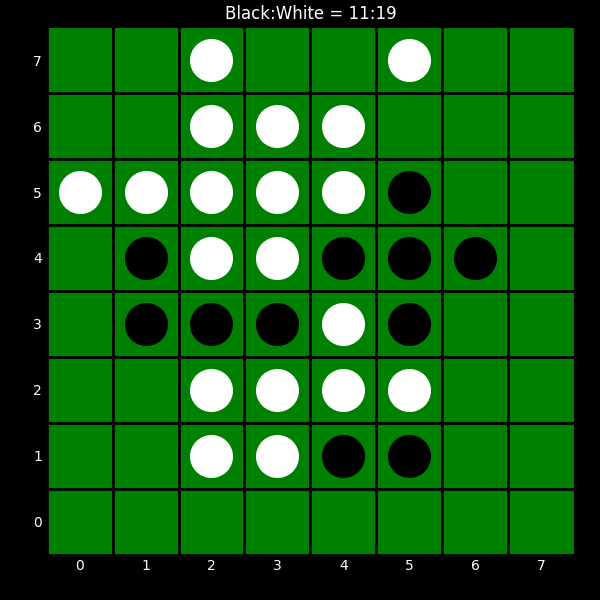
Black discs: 11
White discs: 19